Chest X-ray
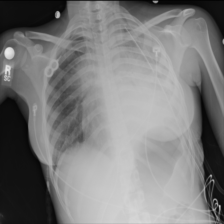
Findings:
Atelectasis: negative
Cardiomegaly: negative
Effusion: negative
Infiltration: negative
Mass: negative
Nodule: negative
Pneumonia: negative
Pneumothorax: negative
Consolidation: positive
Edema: negative
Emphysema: negative
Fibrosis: negative
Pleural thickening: negative
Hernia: negative